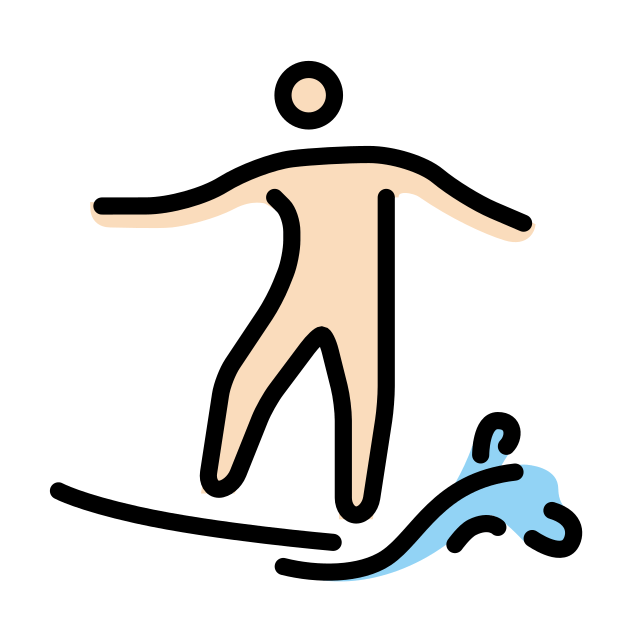
person surfing: light skin tone